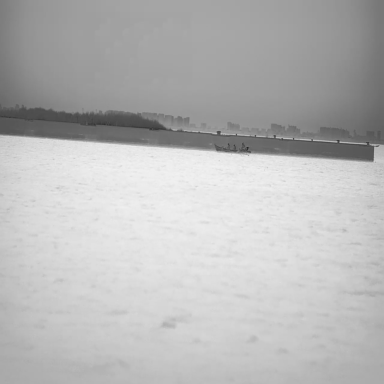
There is a bulk_carrier in the infrared image.